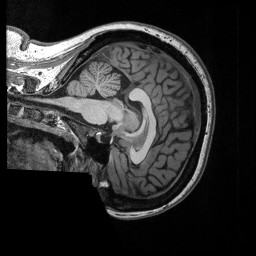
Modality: T1w
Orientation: sagittal
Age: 26
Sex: female